Interaction volume radius: 5 \u00c5
Interaction volume height: 20 \u00c5
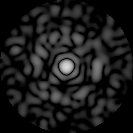
Disorder parameter: 0.8434